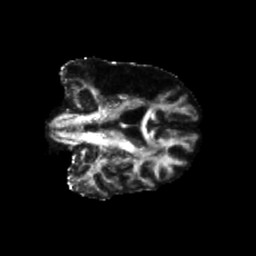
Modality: FA
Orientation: coronal
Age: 56
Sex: male
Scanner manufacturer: siemens
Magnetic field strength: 3 T
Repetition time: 5.25 s
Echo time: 0.08 s